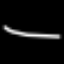
Label: line